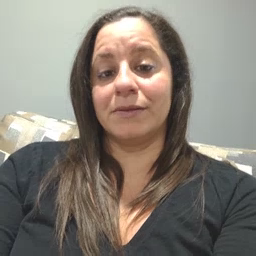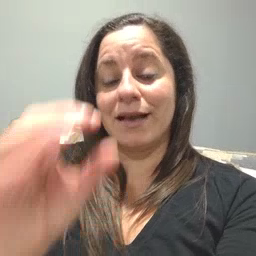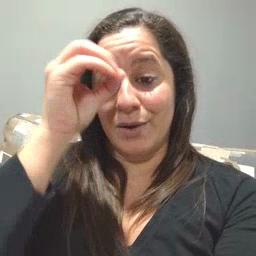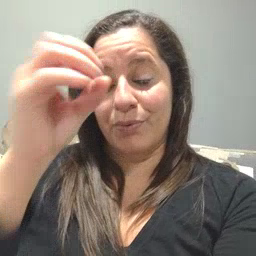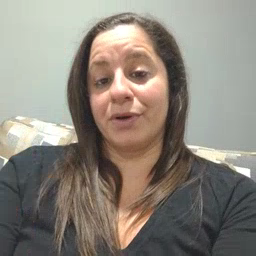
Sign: owl